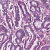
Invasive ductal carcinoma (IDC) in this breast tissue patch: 1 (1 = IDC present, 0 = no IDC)